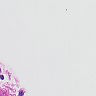
Metastatic tissue present: no